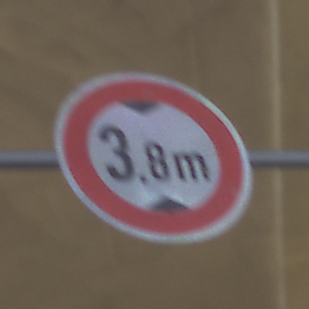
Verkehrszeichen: TatsaechlicheHoehe
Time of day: Midday
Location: Roofed (Underpass)
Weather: Clear
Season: NotSpecified
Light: Natural